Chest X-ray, AP view. Patient: 38 years old, sex M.
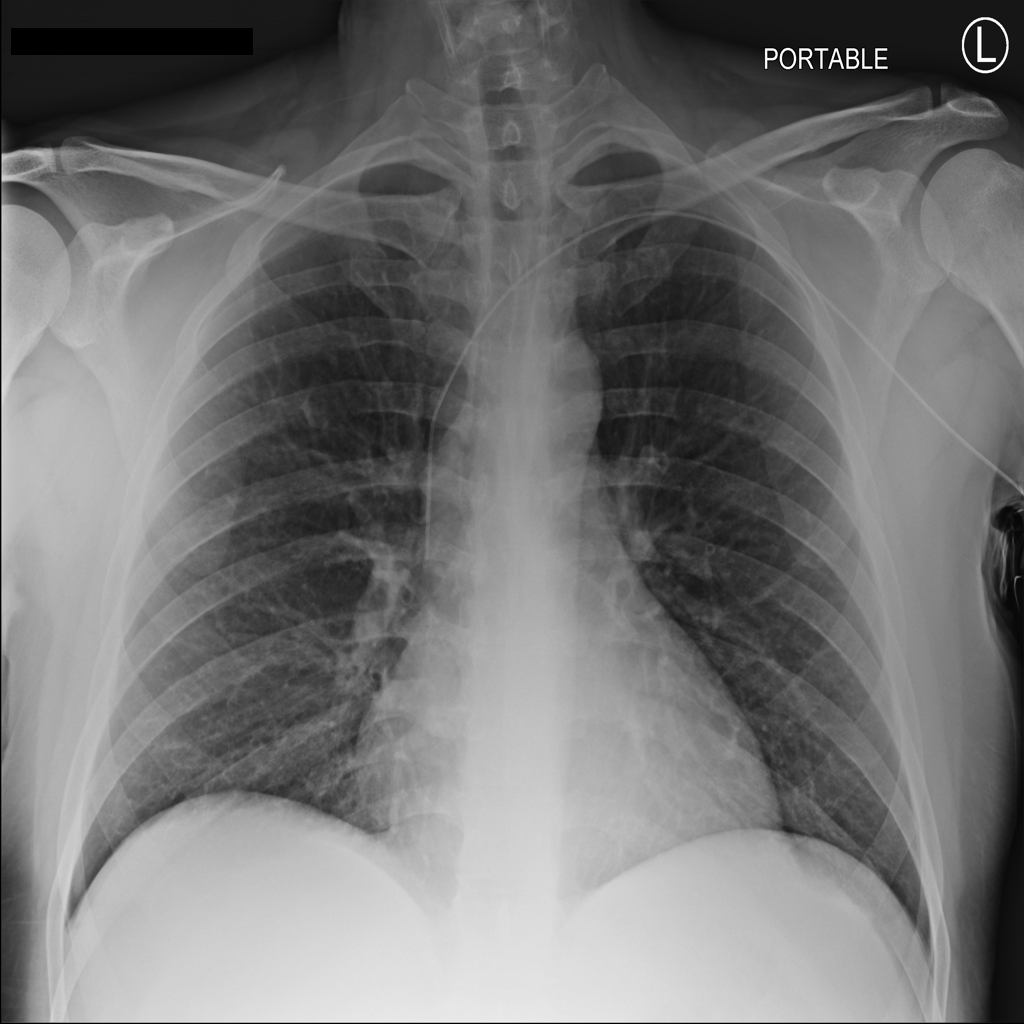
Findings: No Finding